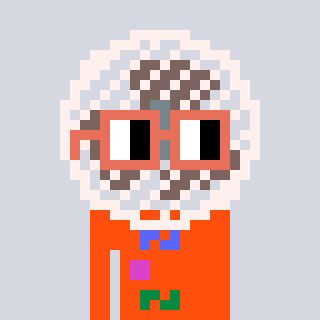
a pixel art character with square orange glasses, a fan-shaped head and a orange-colored body on a cool background